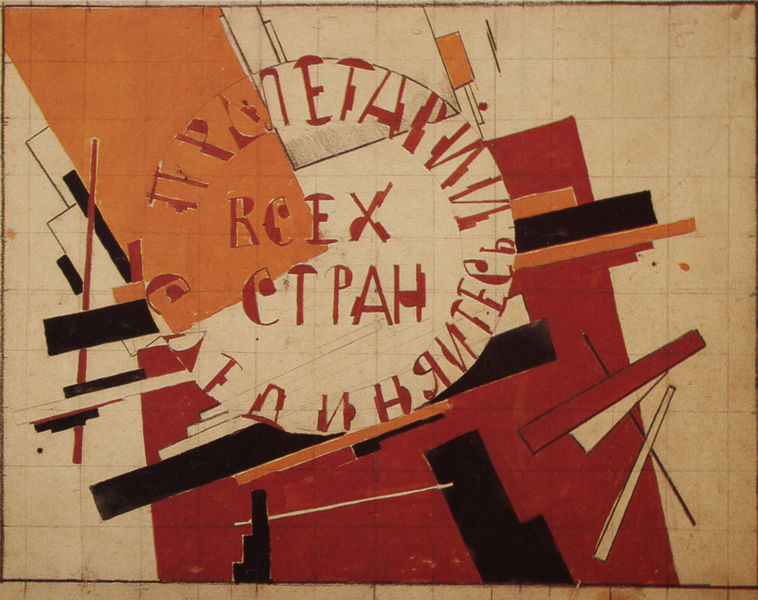
Titel: Umschlagentwurf einer Dokumentenmappe für den Kongress des Komitees des Dorfproletariats (Rückseite)
Künstler: Kasimir Malewitsch
Standort: St. Petersburg
Institution: Puschkin Haus
Schlagwörter: weiß, kubismus, kariert, orange, schwarz, zeichen, rot, karo, kreis, schrift, abstrakt, linien, striche, rechtecke, rechteck, buchstaben, geometrisch, geometrie, vierecke, kubisch, quadratisch, russisch, kandinski, alphabeth, kyrill, geomethrie